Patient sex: M
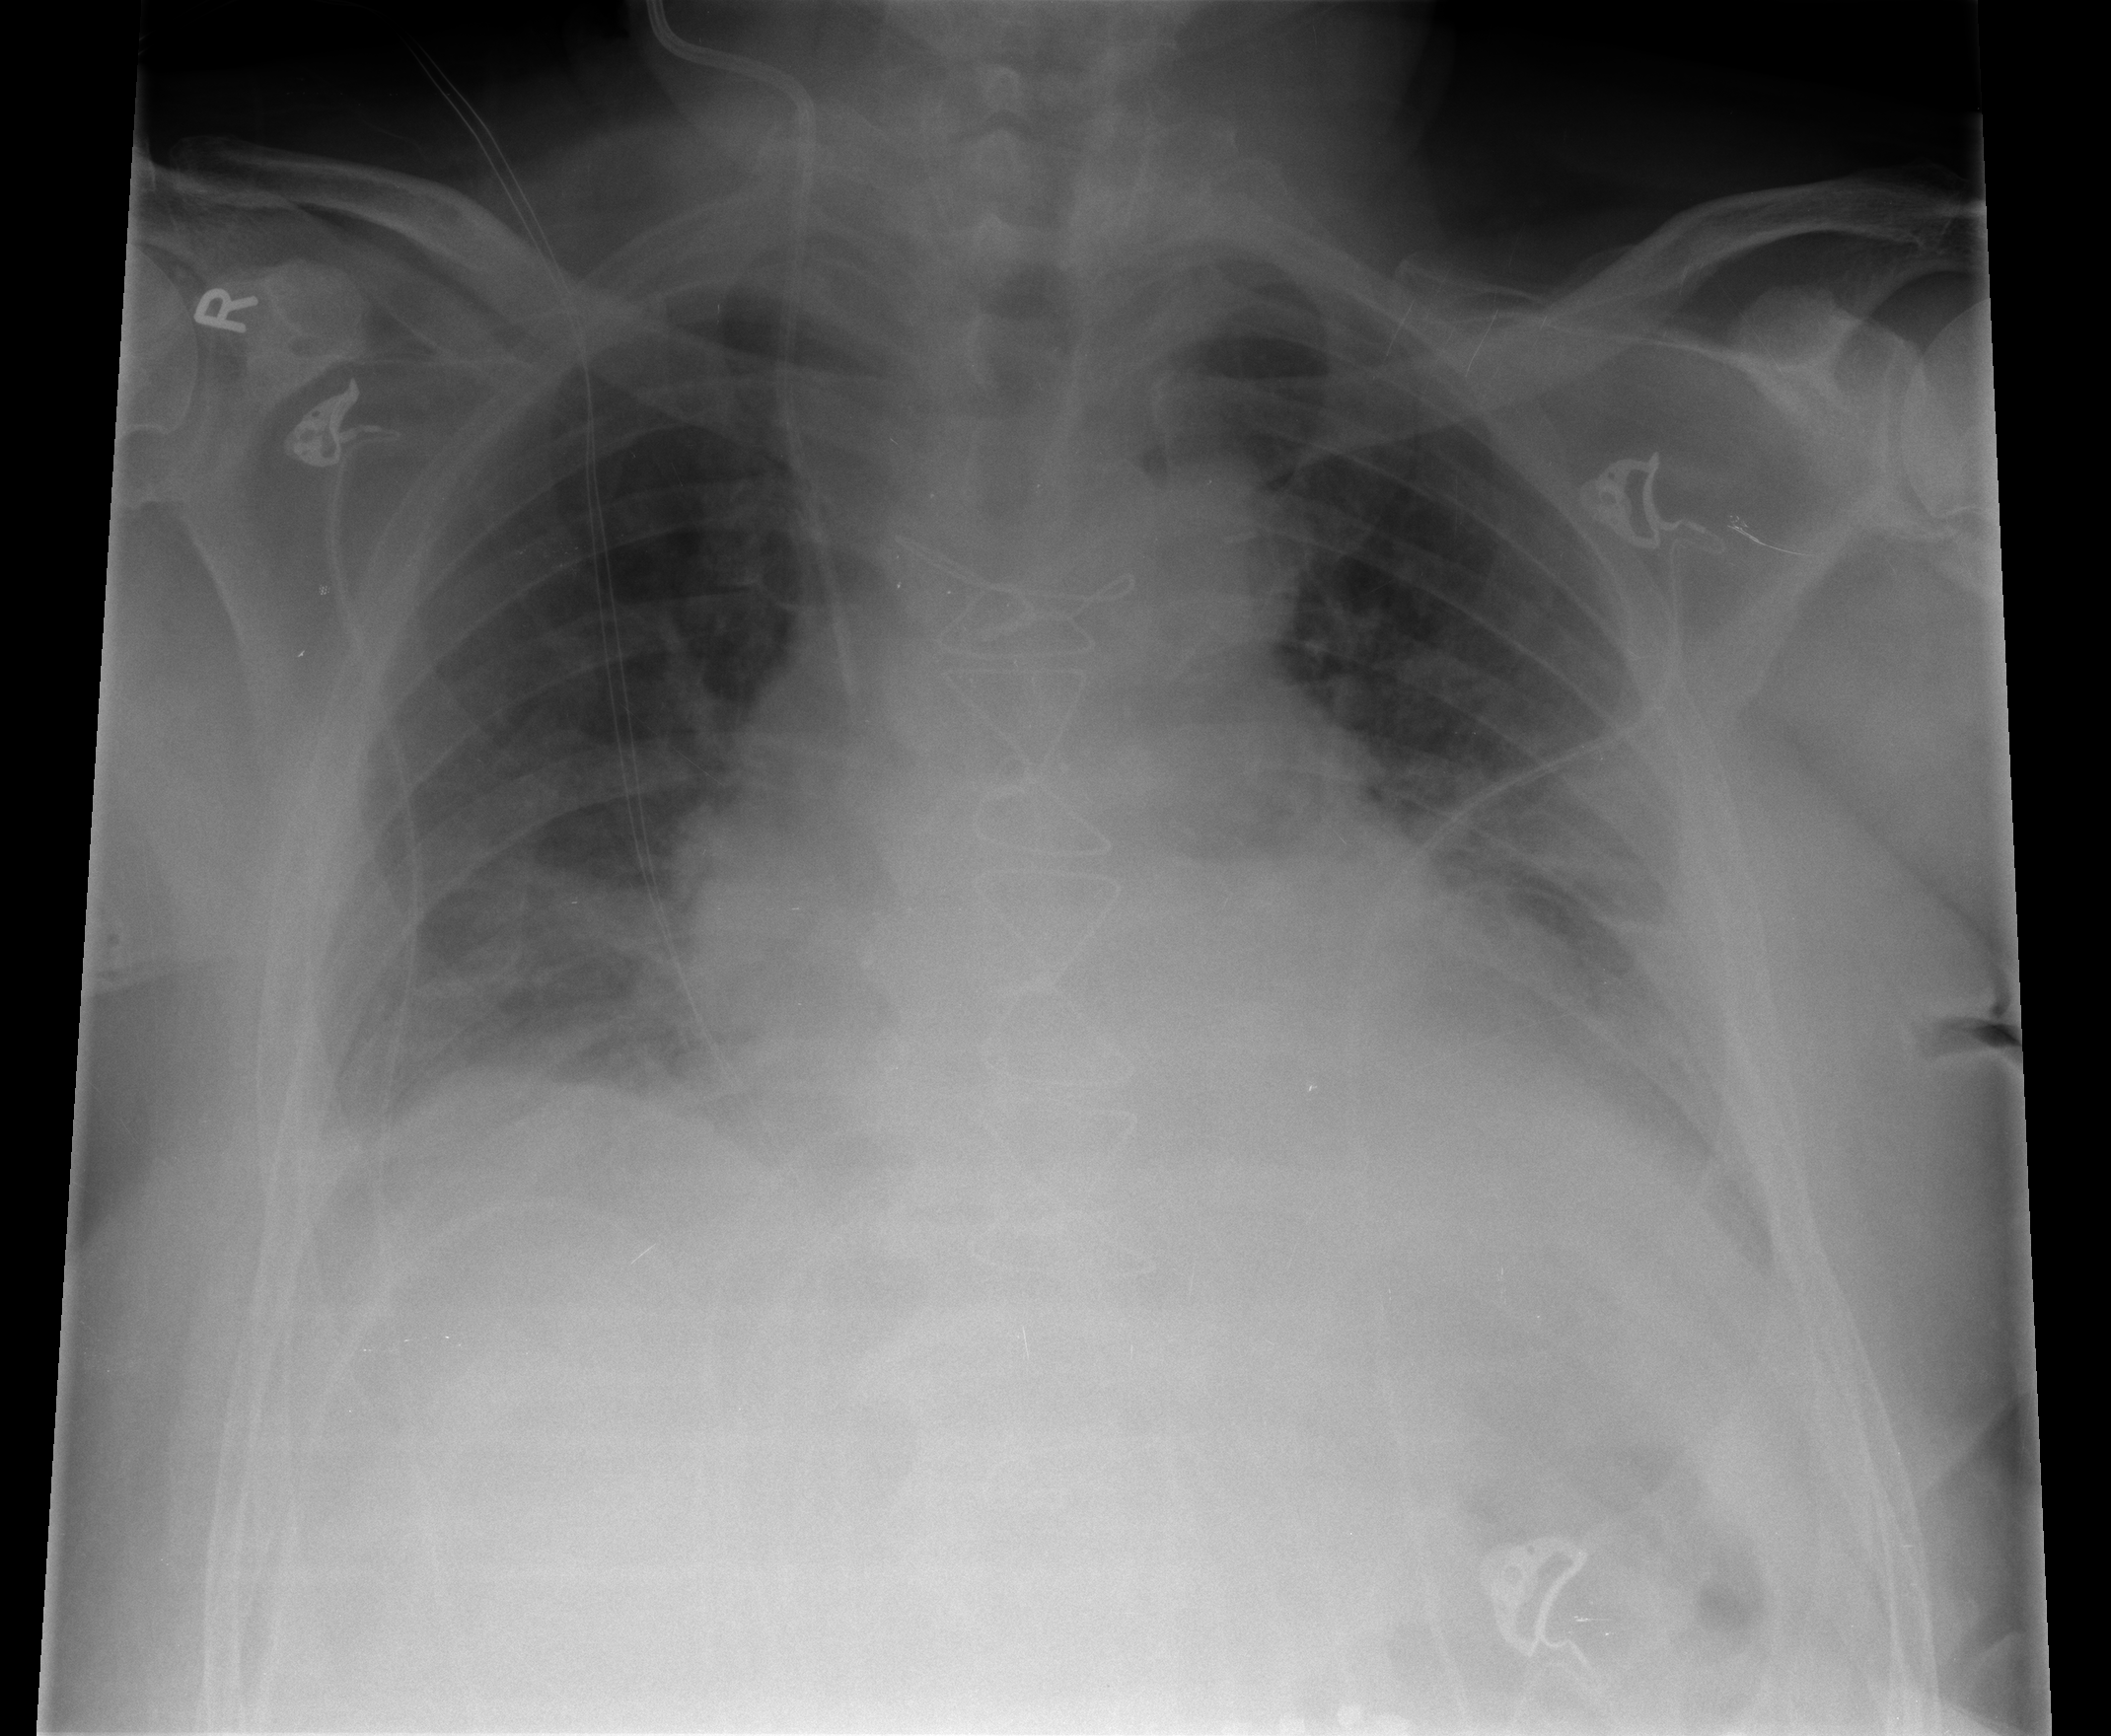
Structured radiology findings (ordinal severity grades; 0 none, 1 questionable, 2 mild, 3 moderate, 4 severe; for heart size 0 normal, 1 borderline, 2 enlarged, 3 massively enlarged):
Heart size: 3
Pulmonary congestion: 2
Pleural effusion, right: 2
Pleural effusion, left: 2
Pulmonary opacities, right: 0
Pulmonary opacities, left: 1
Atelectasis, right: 2
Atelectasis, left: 3